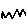
Label: zigzag